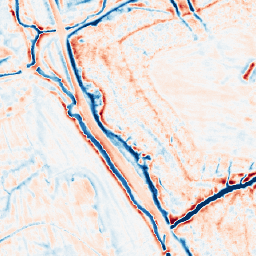
Category: edge_preserving
Decomposition family: bilateral
Decomposition parameters: d: 15
sigma_color: 50
sigma_space: 150
Upsampling method: nearest
Upsampling parameters: scale: 2
Upsampling scale: 2